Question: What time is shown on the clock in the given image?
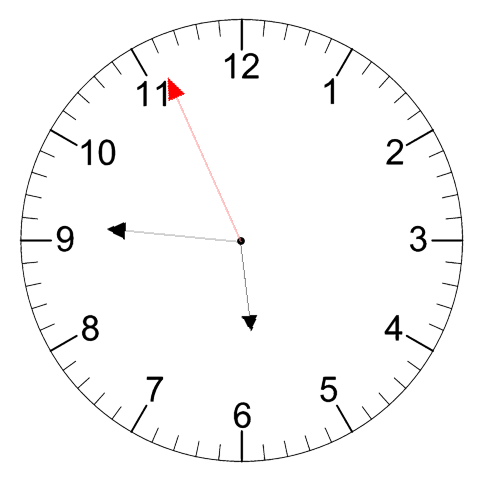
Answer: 05:45:56